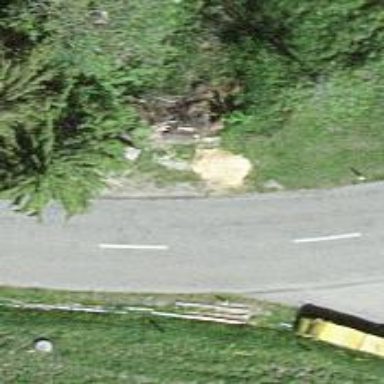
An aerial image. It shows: Tertiary road.